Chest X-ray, PA view. Patient: 48 years old, sex F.
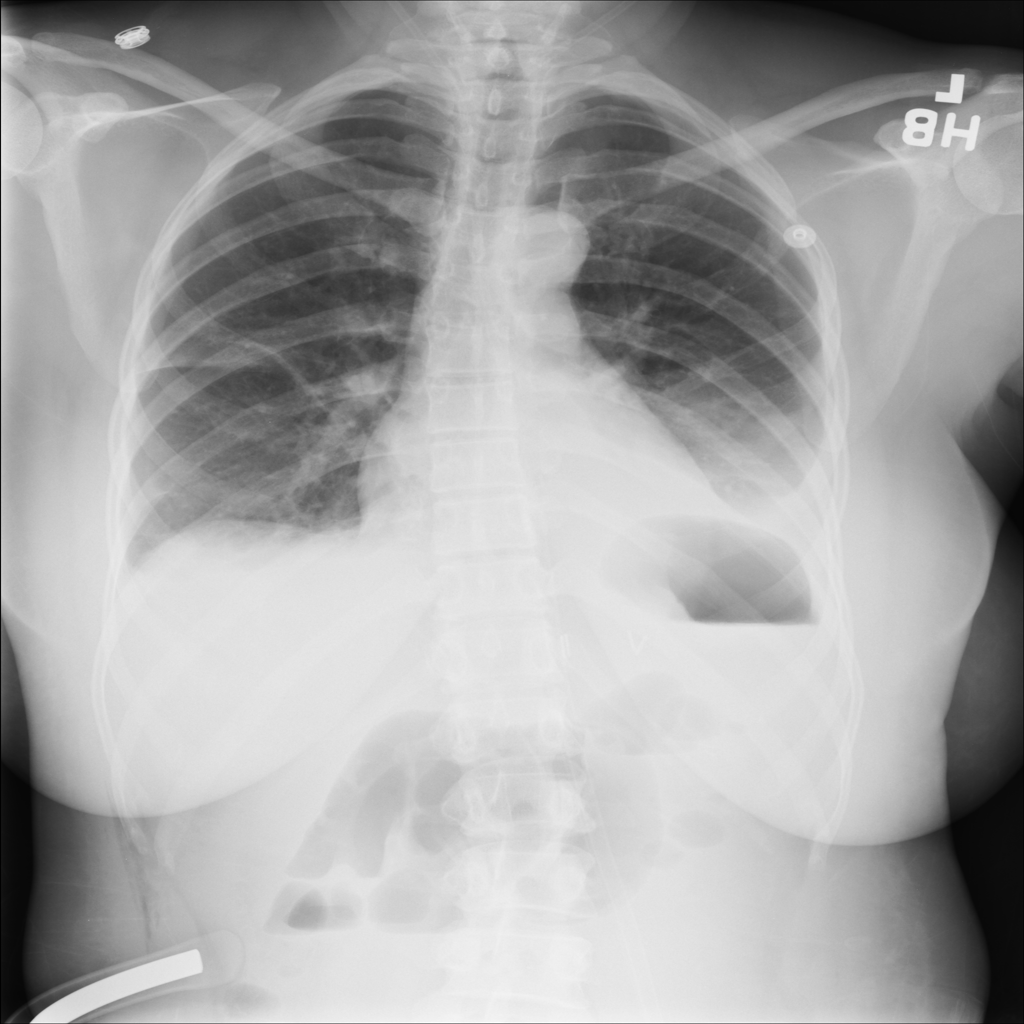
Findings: No Finding